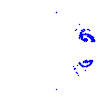
Particle: pion